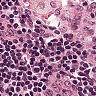
Metastatic tissue present: no